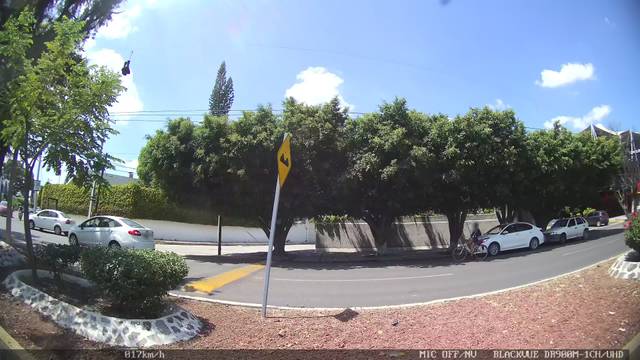
Region: Mexico
Coordinates: 20.53, -100.806